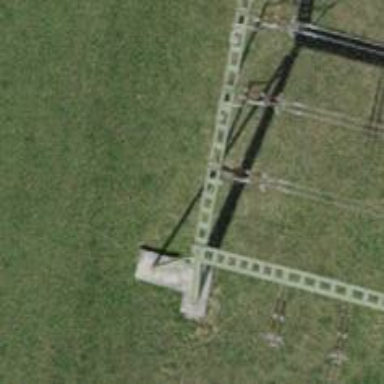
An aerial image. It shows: Insulator used in power systems.